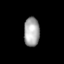
Tissue: lung
Cell type: Epithelial cells
Senescence score: 0.2161
Nuclear area (px): 441
Mean DAPI intensity: 168.258